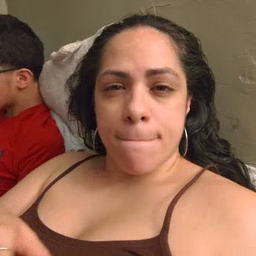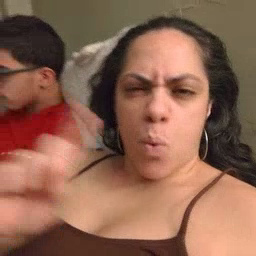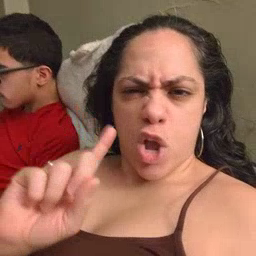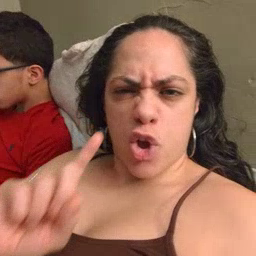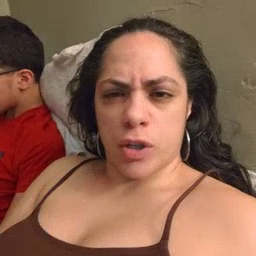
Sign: where